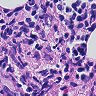
Metastatic tissue present: no